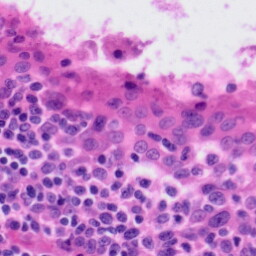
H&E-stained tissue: Tonsil